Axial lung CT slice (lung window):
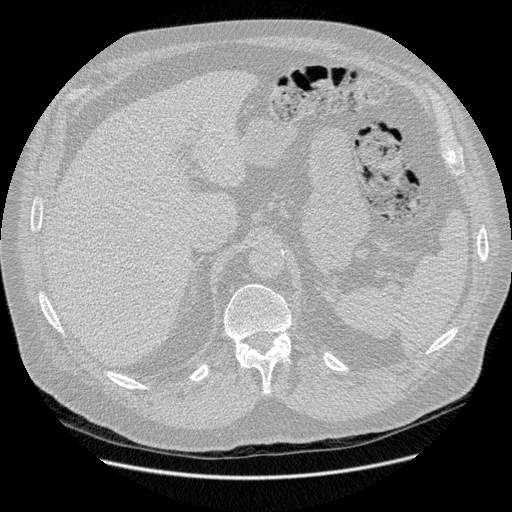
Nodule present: no